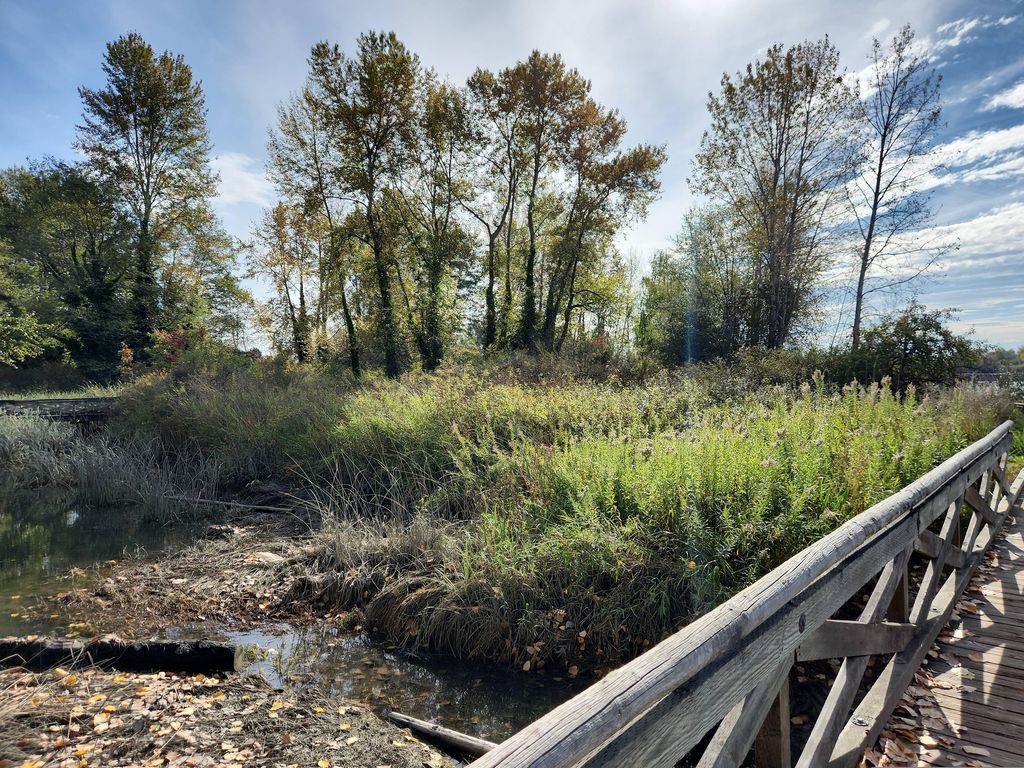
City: vancouver